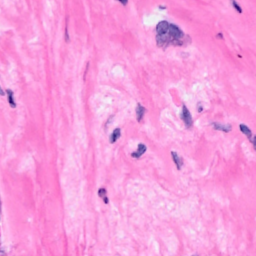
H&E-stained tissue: Breast